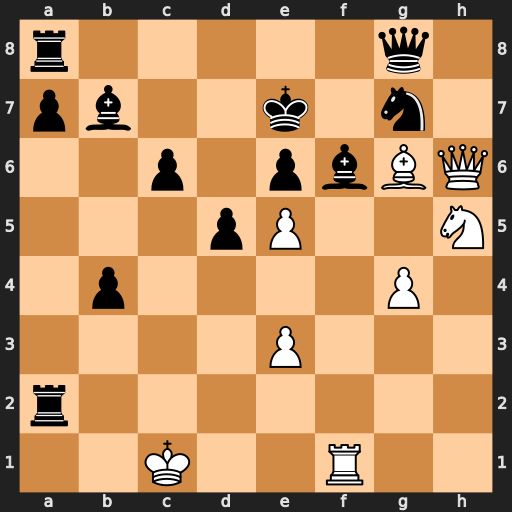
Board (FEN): r5q1/pb2k1n1/2p1pbBQ/3pP2N/1p4P1/4P3/r7/2K2R2
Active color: w
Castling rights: -
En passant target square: -
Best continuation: exf6+ Kd6 fxg7 Ra1+ Bb1